Interaction volume radius: 5 \u00c5
Interaction volume height: 40 \u00c5
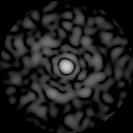
Disorder parameter: 0.8402